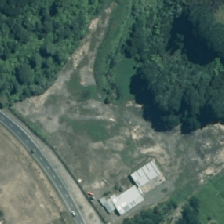
Land cover: urban_build_up